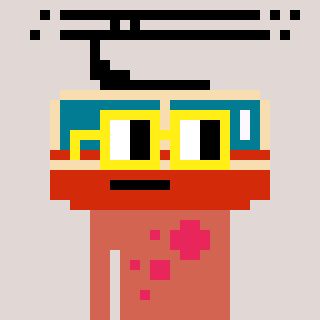
a pixel art character with square yellow glasses, a tram wagon-shaped head and a peachy-colored body on a warm background